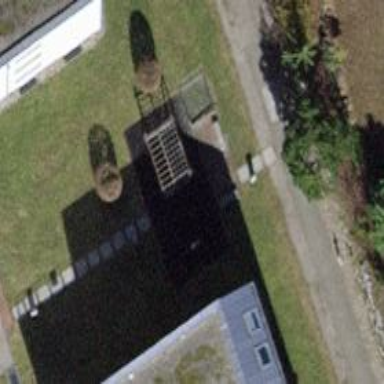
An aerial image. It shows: Playground featuring climbing frame.